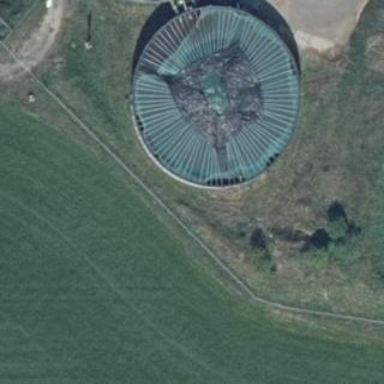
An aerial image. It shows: Round-shaped covered reservoir building.